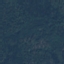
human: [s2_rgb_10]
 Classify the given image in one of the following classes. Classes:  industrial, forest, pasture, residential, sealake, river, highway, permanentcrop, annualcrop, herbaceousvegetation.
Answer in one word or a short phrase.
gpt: Forest